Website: macys
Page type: billing-address
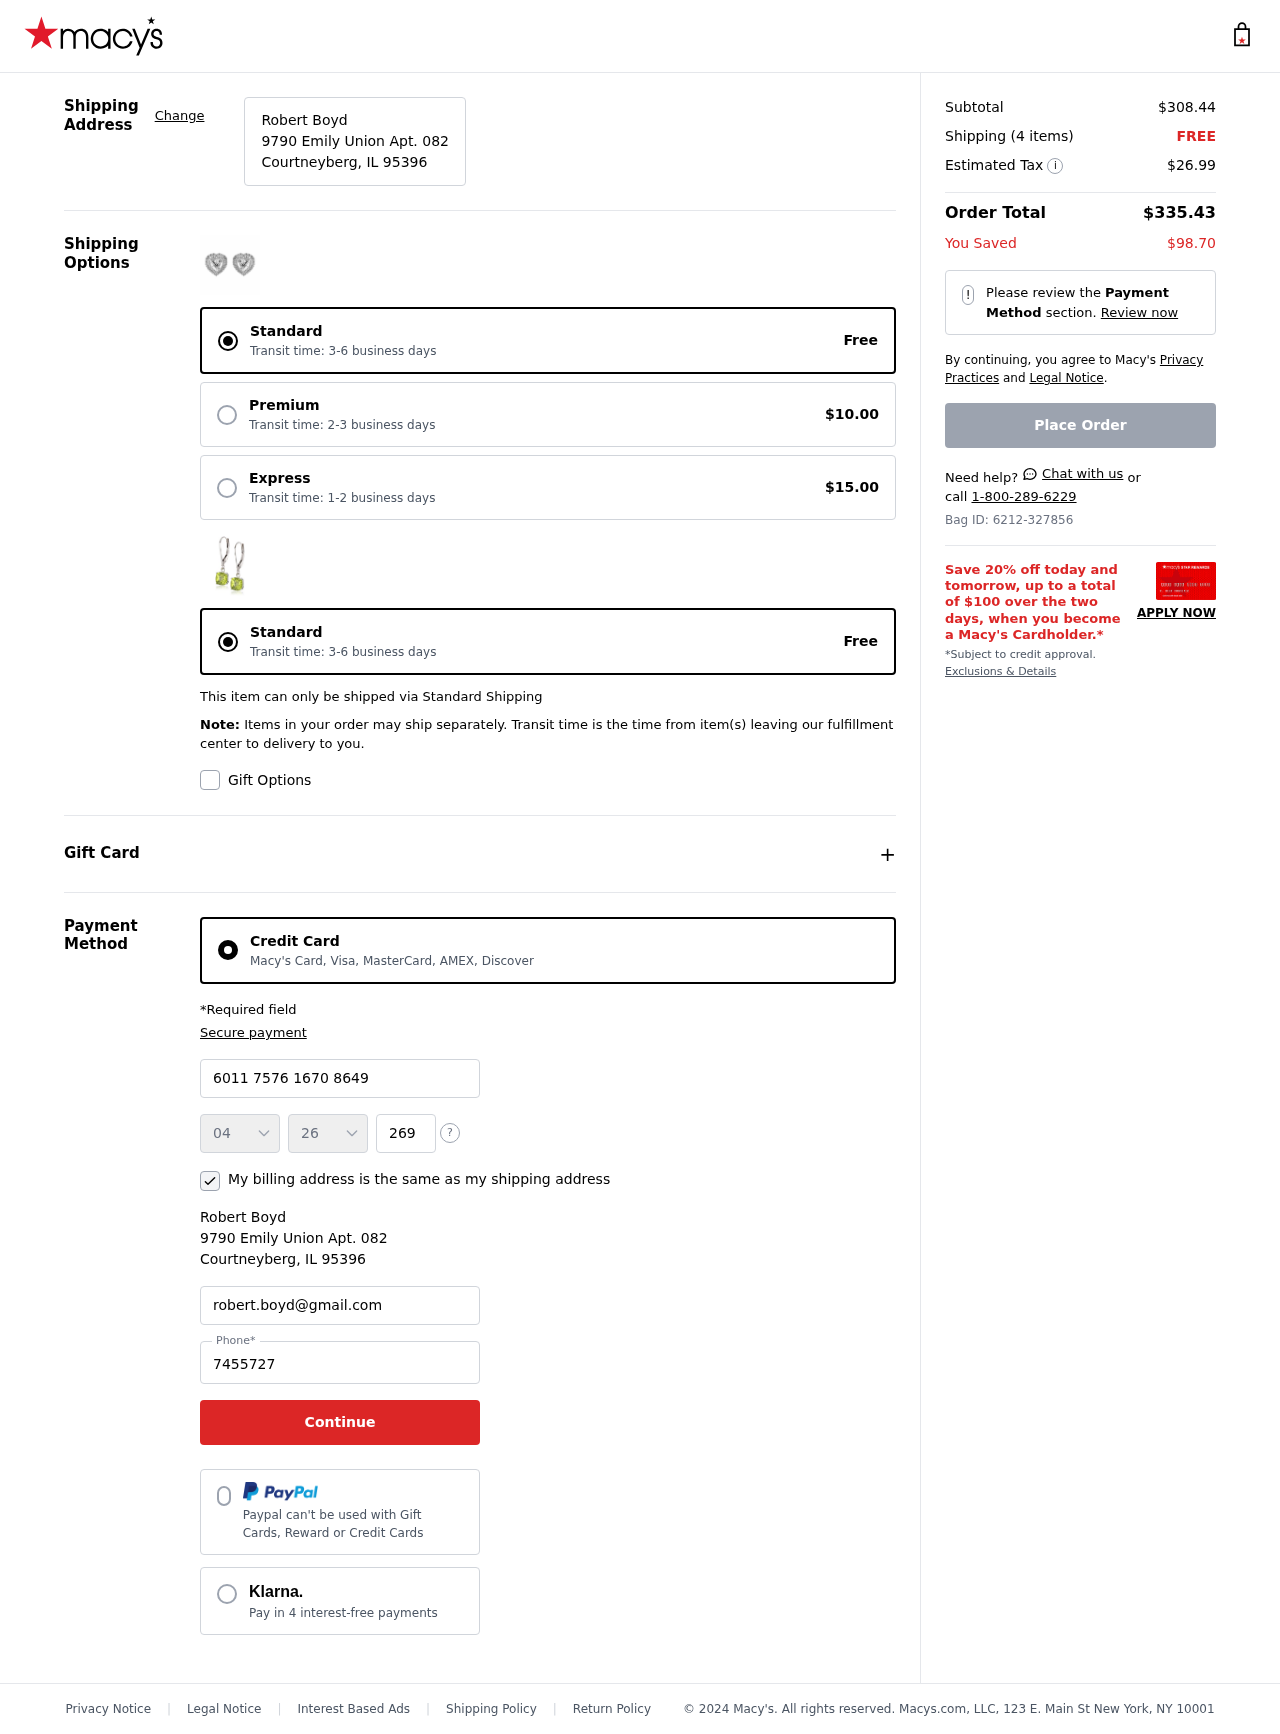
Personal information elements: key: PII_CARD_CVV
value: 269
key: PII_CARD_EXPIRY_MONTH
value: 04
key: PII_CARD_EXPIRY_YEAR
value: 26
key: PII_CARD_NUMBER
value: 6011 7576 1670 8649
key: PII_CITY_STATE_ZIP
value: Courtneyberg, IL 95396
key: PII_EMAIL
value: robert.boyd@gmail.com
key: PII_FULLNAME
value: Robert Boyd
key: PII_PHONE
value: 7455727349
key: PII_STREET
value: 9790 Emily Union Apt. 082
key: PII_FULLNAME2
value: Robert Boyd
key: PII_CITY
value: Courtneyberg
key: PII_STATE_ABBR
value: IL
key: PII_POSTCODE
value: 95396
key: PII_POSTCODE_FULL
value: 95396
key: PII_CITY_STATE
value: Courtneyberg, IL
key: PII_POSTCODE_NUMERIC
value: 95396
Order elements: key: ORDER_SUBTOTAL
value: $308.44
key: ORDER_NUM_ITEMS
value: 4
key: ORDER_SHIPPING_COST
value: FREE
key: ORDER_TAX
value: $26.99
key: ORDER_TOTAL
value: $335.43
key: ORDER_SAVINGS
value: $98.70
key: ORDER_ID
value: Bag ID: 6212-327856